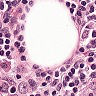
Metastatic tissue present: yes